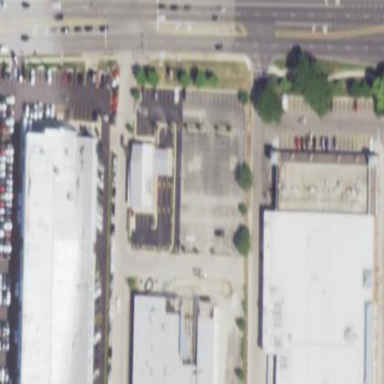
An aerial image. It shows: Parking area.